Interaction volume radius: 10 \u00c5
Interaction volume height: 10 \u00c5
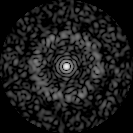
Disorder parameter: 0.8094